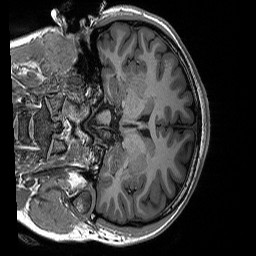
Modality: T1w
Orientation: coronal
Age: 19
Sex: female